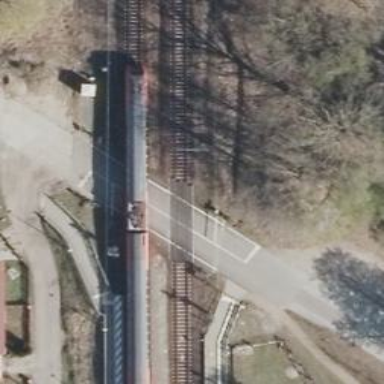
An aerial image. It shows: Railway with electrified contact lines.